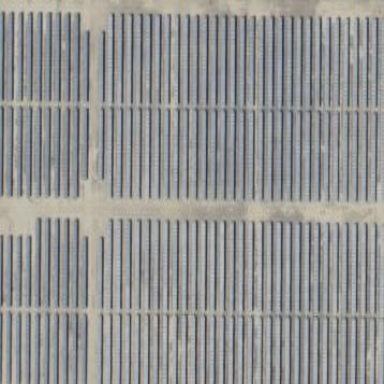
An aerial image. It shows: Solar power plant enclosed by fence. The plant generates electricity using photovoltaic technology.